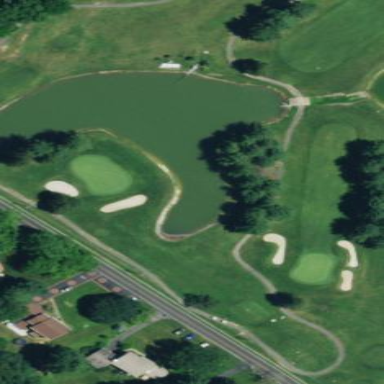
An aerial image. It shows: Water hazard on golf course. The hazard is natural water feature.